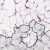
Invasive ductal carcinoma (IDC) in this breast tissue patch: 0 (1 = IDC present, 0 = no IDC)